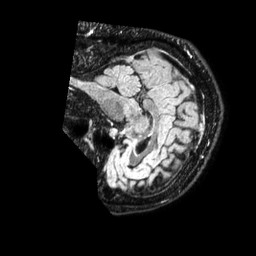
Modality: FLAIR
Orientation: sagittal
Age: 48
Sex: male
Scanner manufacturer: philips
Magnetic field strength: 1.5 T
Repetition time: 4.8 s
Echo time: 0.3364 s